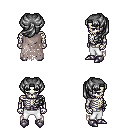
a pixel art fantasy rpg character, male body template, skeleton, gray tattered cape, white pants, gray princess hairstyle, metal boots, four views (front, back, left, right), 2x2 character sprite sheet, small pixel art, hard edges, no anti-aliasing